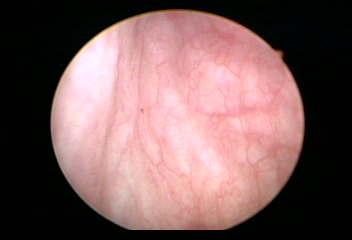
Modality: WLC
Class: Normal mucosa
Bladder cancer association: No